Question: can anyone help me to find a CSS solution here, please?
here is a scribble:

The wrapper has a variable width and the inside space of the floating boxes should exactly 1px. the margin-bottom is no problem - but the margin on the left/right side. how to solve this with width:33%?? :(
Thanks in advance.
EDIT: this would be a mobile friendly page. so there are fewer columns if the browser size is smaller. i will do this with @media.
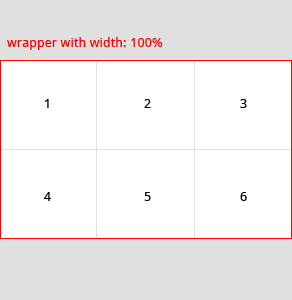
Answer: '''
<div class="Dummy">
<div class="insideDummy">aloha</div>
<div class="insideDummy">aloha</div>
<div class="insideDummy">aloha</div>
<div class="insideDummy">aloha</div>
<div class="insideDummy">aloha</div>
<div class="insideDummy">aloha</div>
</div>
'''
where
'''
.Dummy{float:left; min-width:99.9%; height:auto; background:#999999; float:left;}
.insideDummy{ float:left; width:33.25%; min-width:10%; height:300px; background:#99FFCC; margin-left:1px; margin-top:1px;}
'''
Extremely fluid design. some glitches may be visible in different resolutions, but should work in most cases.